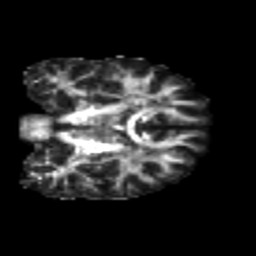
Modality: FA
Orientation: coronal
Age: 24
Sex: male
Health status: healthy
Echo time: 0.074 s